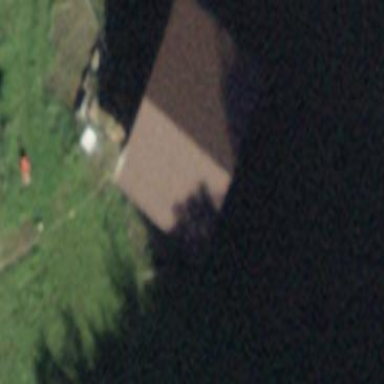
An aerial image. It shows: Barn.